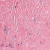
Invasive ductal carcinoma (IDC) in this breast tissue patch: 0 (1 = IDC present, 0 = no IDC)